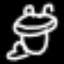
Label: frog